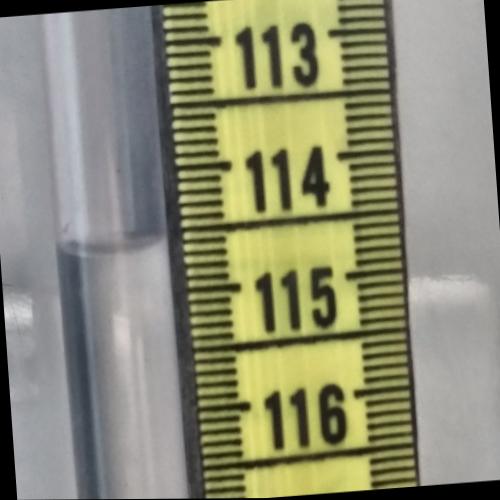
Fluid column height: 114.6 cm